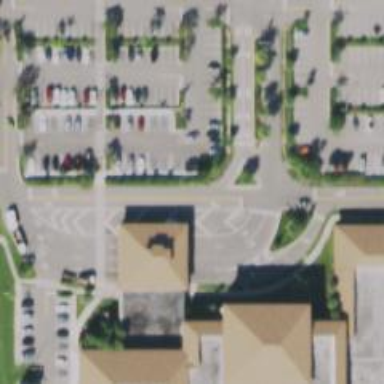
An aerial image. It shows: Parking space.